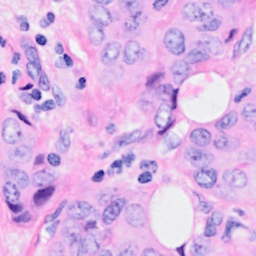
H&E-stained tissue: Breast